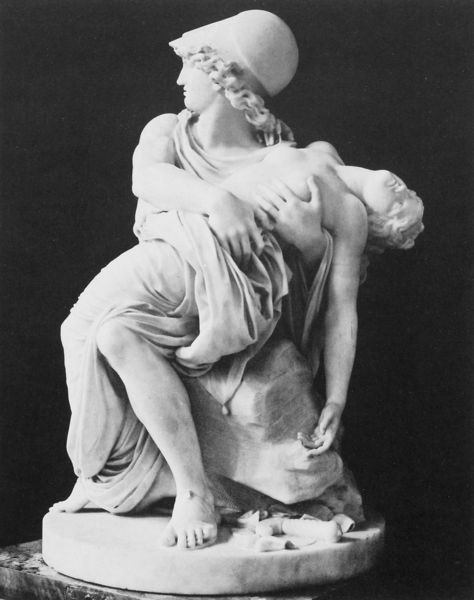
Titel: Mars und Venus
Künstler: Johan Tobias Sergel
Schlagwörter: frau, hut, marmor, tuch, kappe, falten, sockel, stein, tod, toter, figur, gewand, haare, locken, statue, barfuss, tote, helm